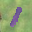
Label: 1